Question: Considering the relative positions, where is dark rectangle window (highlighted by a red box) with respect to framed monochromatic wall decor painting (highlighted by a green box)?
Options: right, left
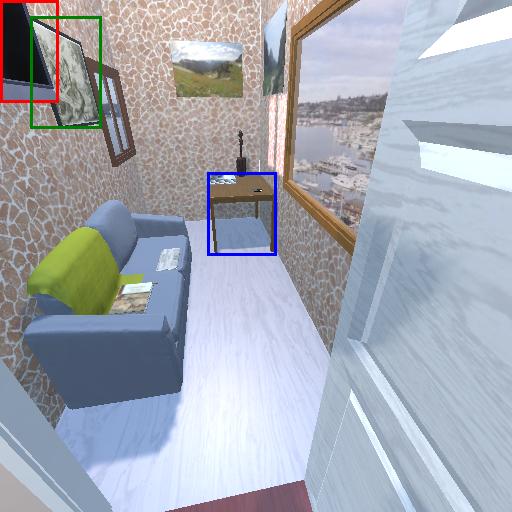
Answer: right